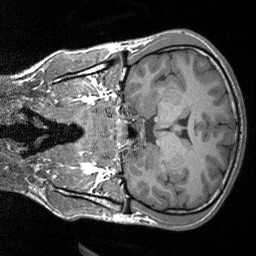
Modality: T1w
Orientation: coronal
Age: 20
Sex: male
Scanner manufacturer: siemens
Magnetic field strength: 3 T
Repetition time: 1.9 s
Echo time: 0.00227 s